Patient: sex F, age 32
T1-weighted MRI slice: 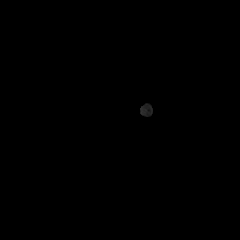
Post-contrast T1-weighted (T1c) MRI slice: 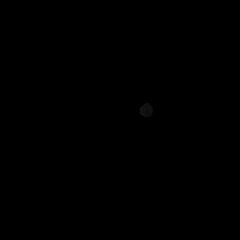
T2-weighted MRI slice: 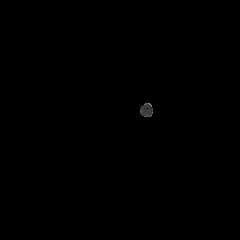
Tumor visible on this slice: no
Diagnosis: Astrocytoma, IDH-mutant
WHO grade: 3